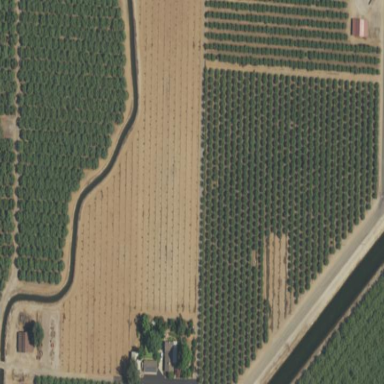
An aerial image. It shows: Almond orchard with rows of almond trees.